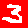
Digit: 3